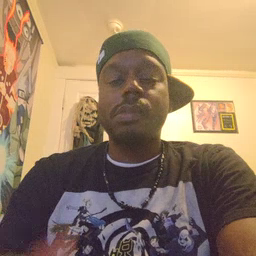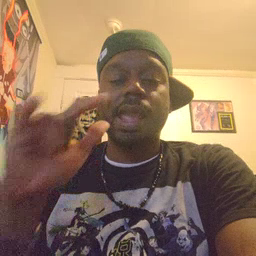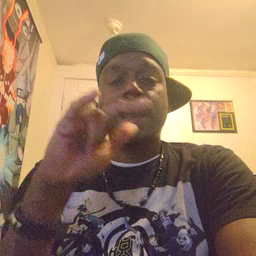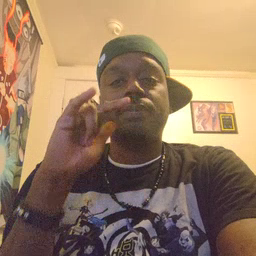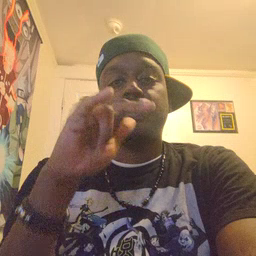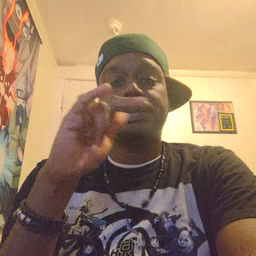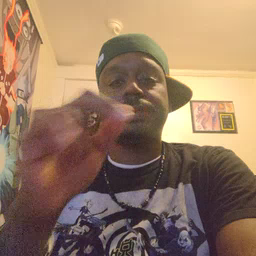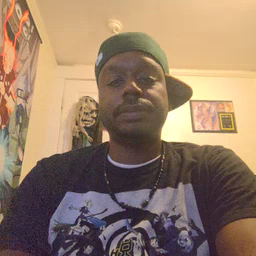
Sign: airplane